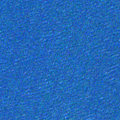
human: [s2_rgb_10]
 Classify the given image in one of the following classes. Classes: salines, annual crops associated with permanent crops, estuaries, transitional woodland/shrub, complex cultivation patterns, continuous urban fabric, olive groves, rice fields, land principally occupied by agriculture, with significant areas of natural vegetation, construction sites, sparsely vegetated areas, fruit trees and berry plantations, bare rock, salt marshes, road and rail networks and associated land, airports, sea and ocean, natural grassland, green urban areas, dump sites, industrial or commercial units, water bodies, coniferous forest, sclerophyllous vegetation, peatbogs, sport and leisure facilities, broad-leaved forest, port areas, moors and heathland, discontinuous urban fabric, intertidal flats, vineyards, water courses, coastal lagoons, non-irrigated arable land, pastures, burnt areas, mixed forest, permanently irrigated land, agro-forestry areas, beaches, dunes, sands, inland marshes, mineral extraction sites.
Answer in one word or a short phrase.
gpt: sea and ocean